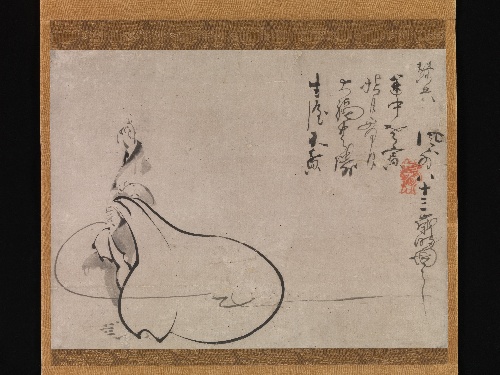
Title: 風外慧薫筆　指月布袋図|Hotei Pointing at the Moon
Artist: Fūgai Ekun
Artist bio: Japanese, 1568–1654
Date: 1650
Object type: Hanging scroll
Classification: Paintings
Medium: Hanging scroll; ink on paper
Culture: Japan
Period: Edo period (1615–1868)
Dimensions: Image: 12 15/16 × 17 3/16 in. (32.9 × 43.7 cm)
Overall with knobs: 45 9/16 × 20 1/16 in. (115.8 × 50.9 cm)
Overall with mounting: 45 9/16 × 18 1/16 in. (115.8 × 45.9 cm)
Department: Asian Art
Credit line: Fishbein-Bender Collection, Gift of T. Richard Fishbein and Estelle P. Bender, 2013
Accession year: 2013
Repository: Metropolitan Museum of Art, New York, NY
Tags: Men|Monks